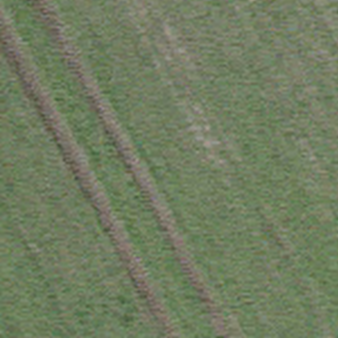
Label: other